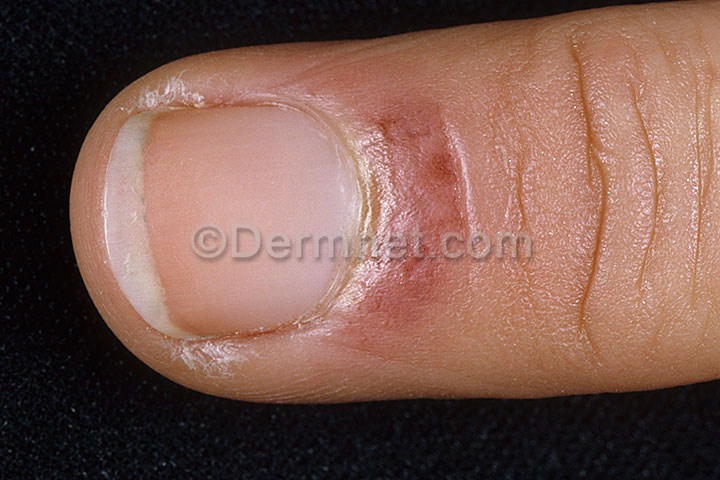
Disease: Lupus and other Connective Tissue diseases